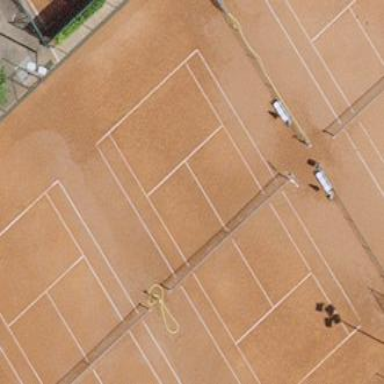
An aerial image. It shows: Tennis court with tartan surface on leisure land pitch.